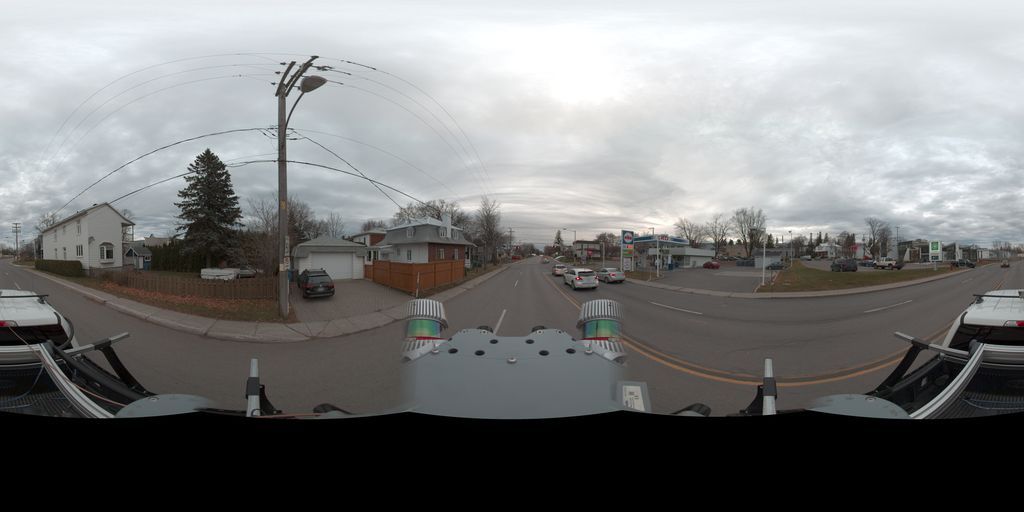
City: quebec_city